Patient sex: M
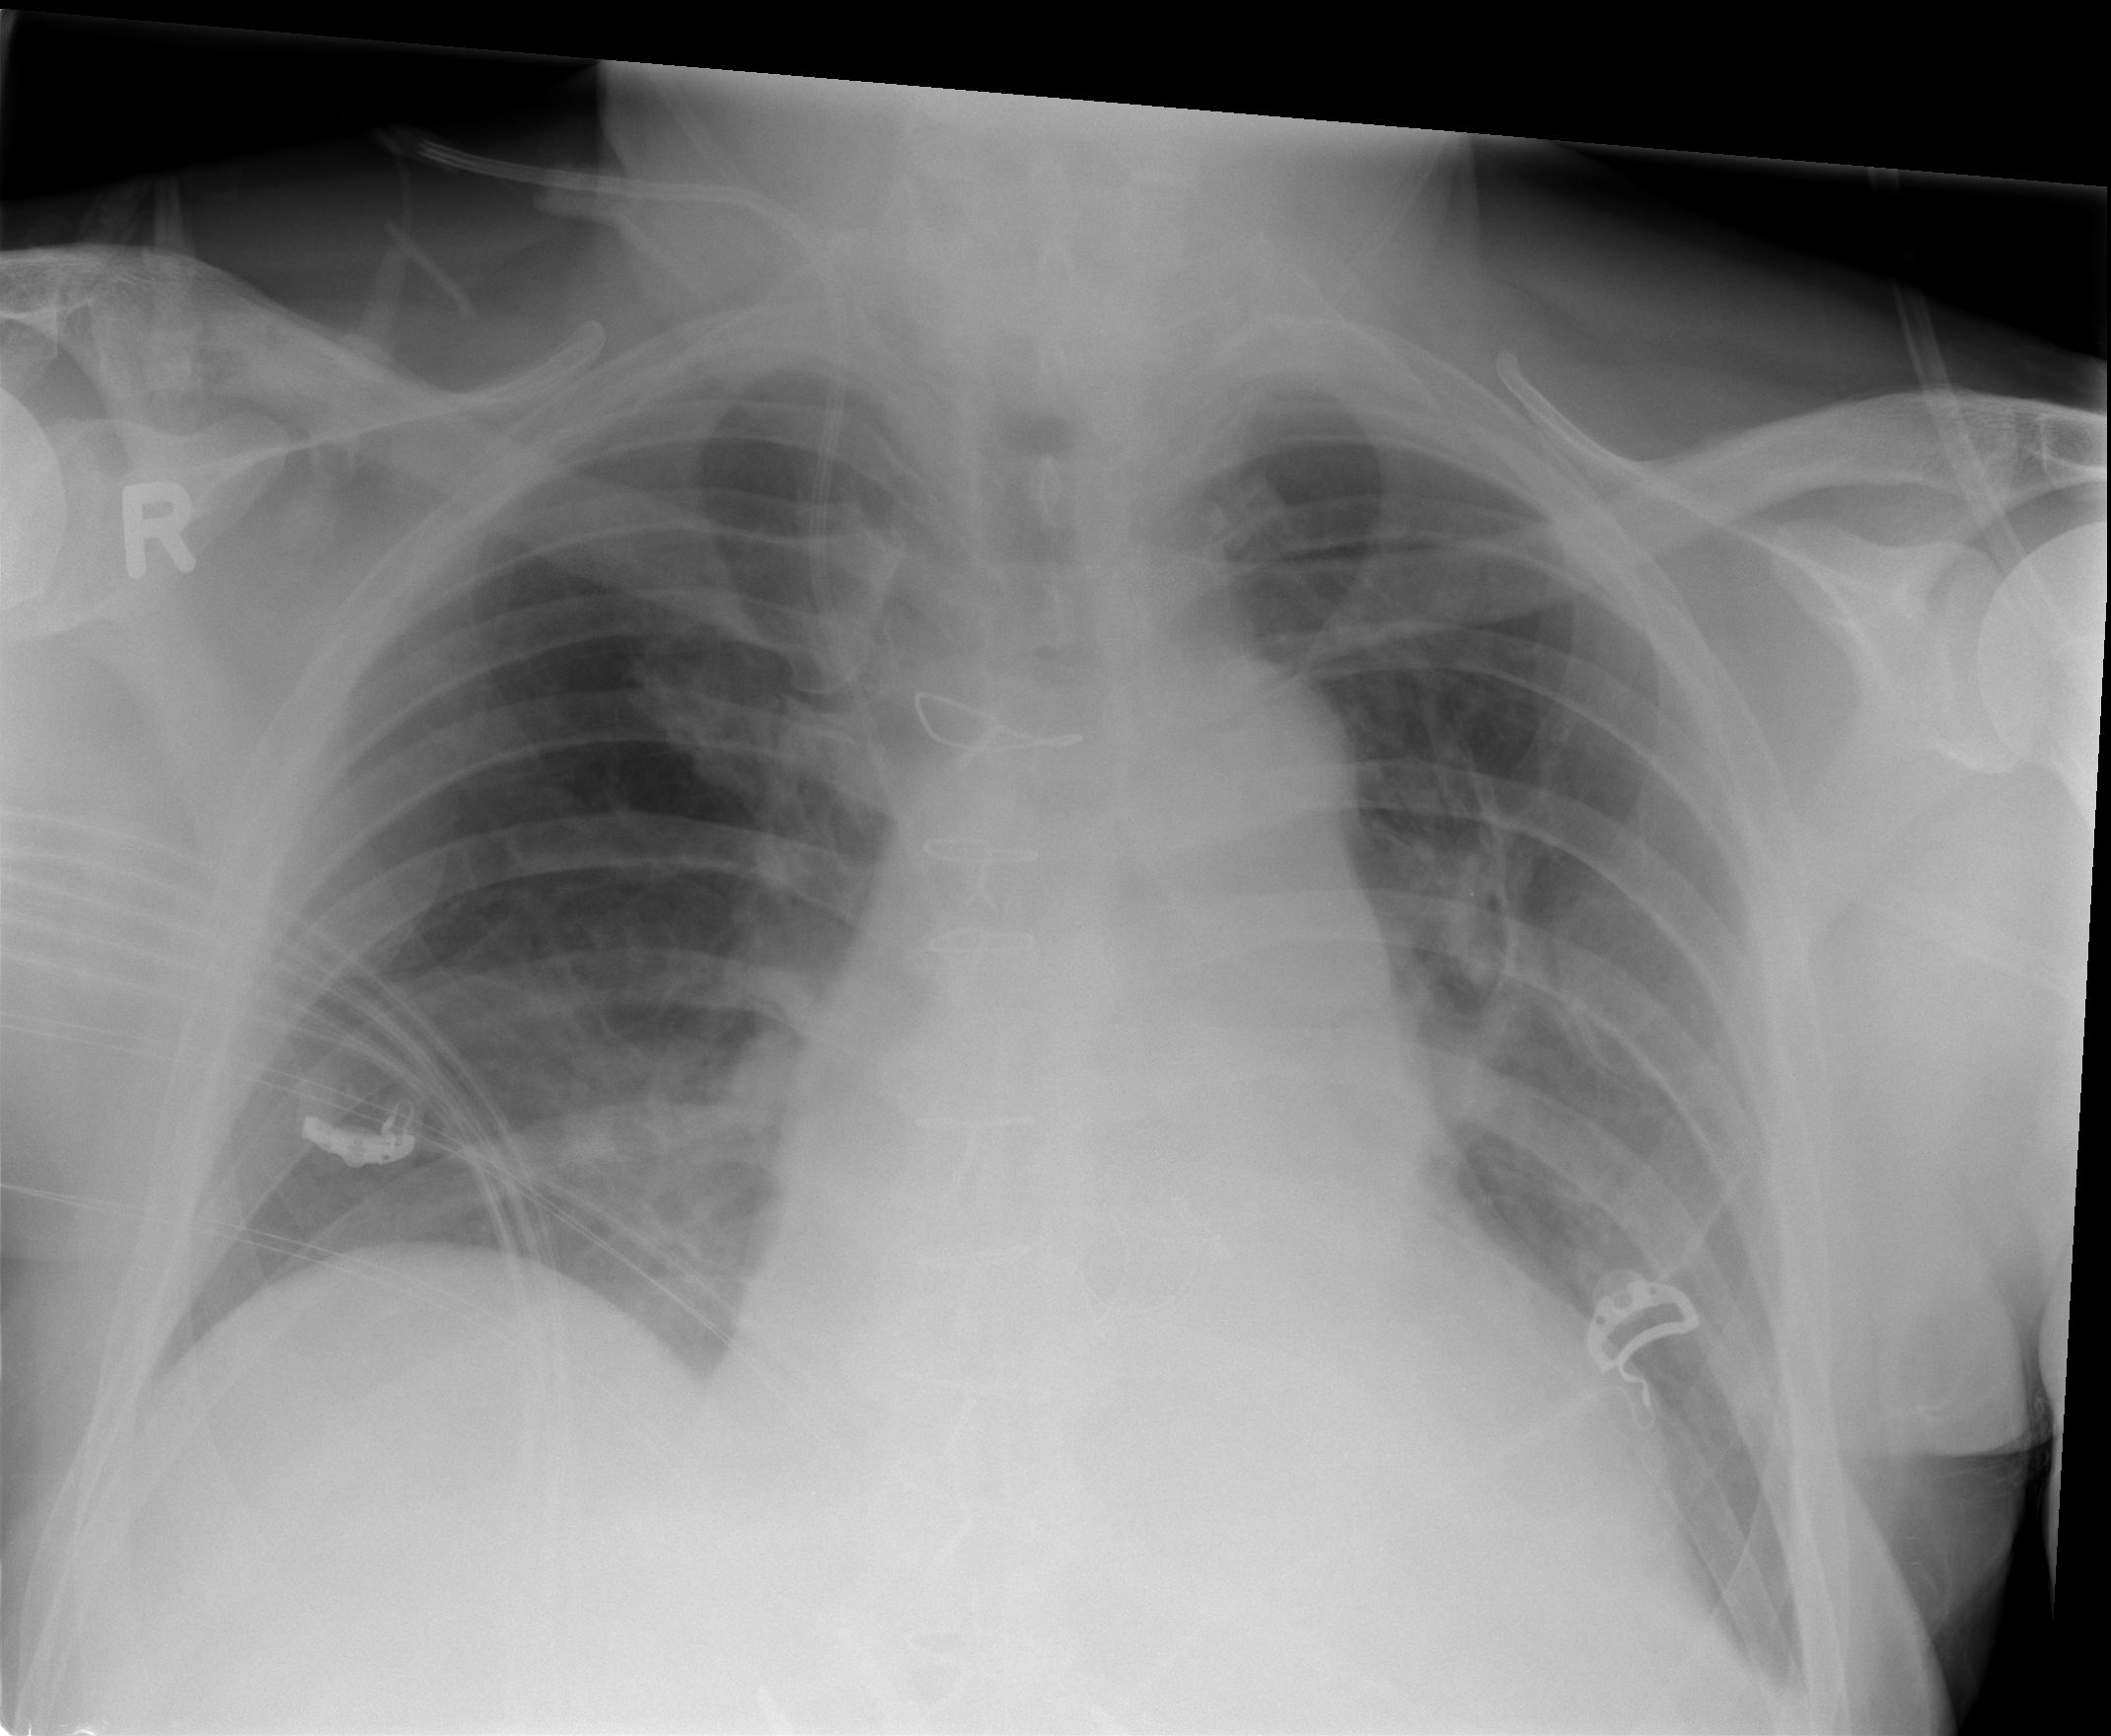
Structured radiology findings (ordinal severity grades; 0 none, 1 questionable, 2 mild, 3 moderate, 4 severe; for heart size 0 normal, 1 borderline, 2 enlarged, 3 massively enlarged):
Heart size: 2
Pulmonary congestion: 0
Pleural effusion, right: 0
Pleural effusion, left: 1
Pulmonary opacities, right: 0
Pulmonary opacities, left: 0
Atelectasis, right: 0
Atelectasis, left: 2